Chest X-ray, AP view. Patient: 69 years old, sex M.
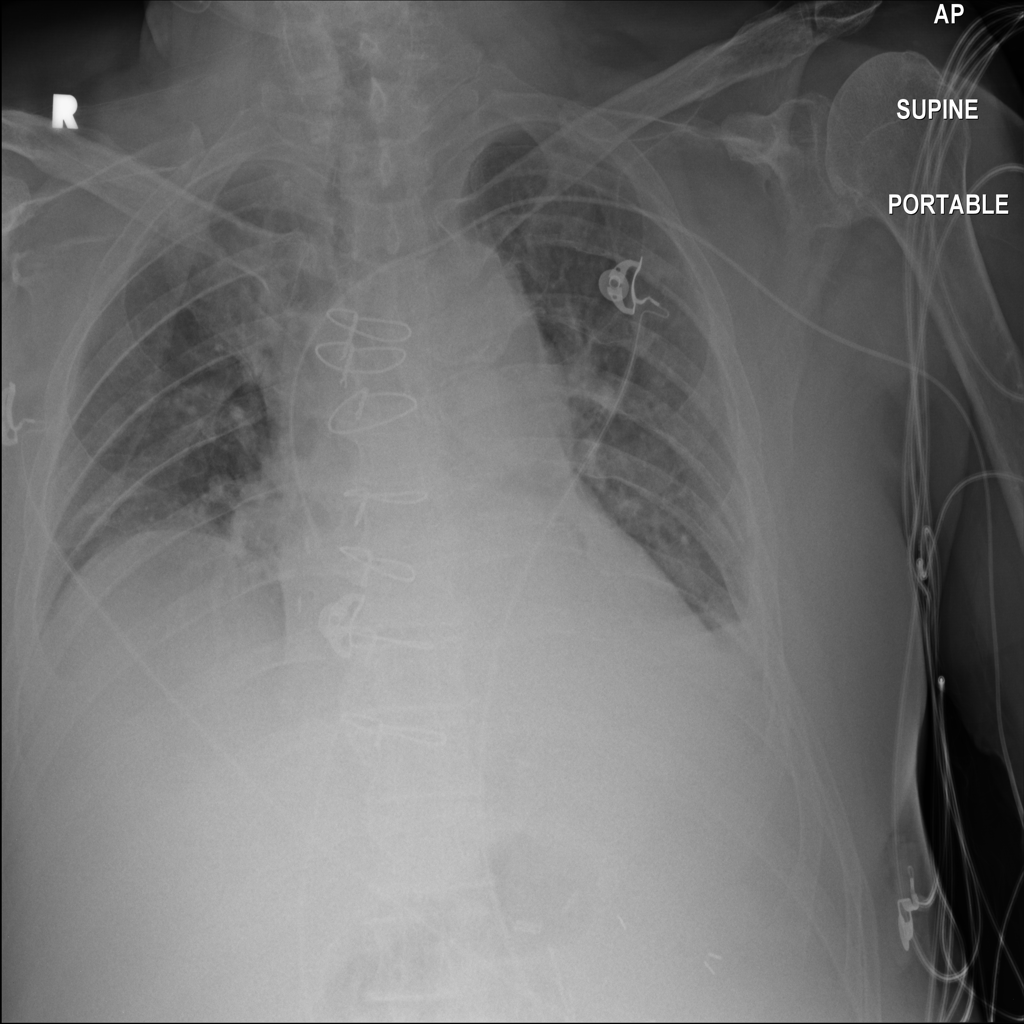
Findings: No Finding